Here is the envelope spectrum of one vibration snapshot from a rolling-element bearing, with each characteristic fault-frequency family marked on the frequency axis. What is the most likely bearing condition (normal, inner_race, outer_race, ball)?
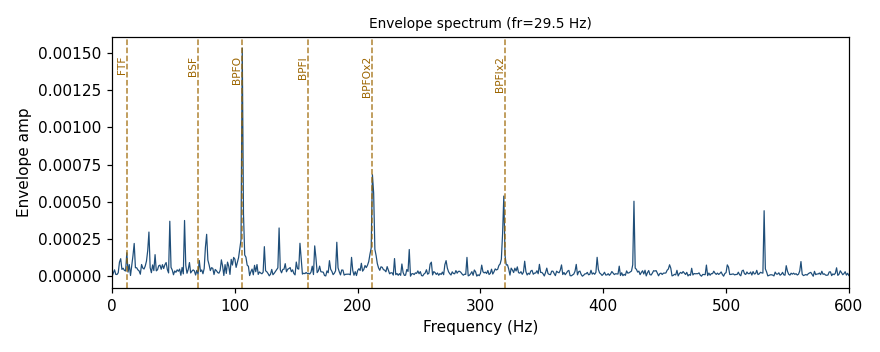
Answer: outer_race